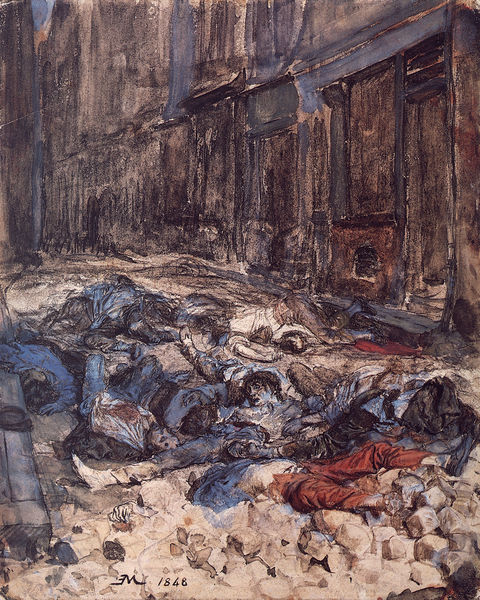
Titel: Die Barrikade
Künstler: Ernest Meissonier
Institution: Privatsammlung
Schlagwörter: blau, weiß, aquarell, braun, paris, straße, rot, beige, hose, schädel, steine, tod, häuser, ruhe, fassaden, gasse, pflaster, türen, stille, krieg, balken, deutsch, kopfsteinpflaster, revolution, gemetzel, leichen, tote, krankheit, massaker, niederlage, opfer, r, 1848, schödel, ergebnis, enelend